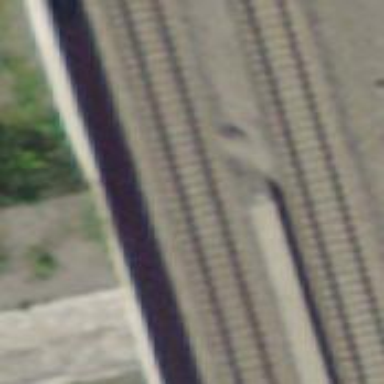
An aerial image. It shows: Single-track railway bridge with contact lines for electrification.